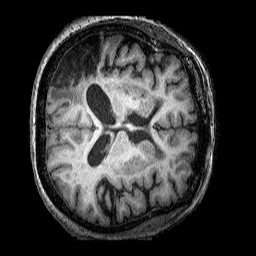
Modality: T1w
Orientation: axial
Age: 75
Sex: female
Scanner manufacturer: siemens
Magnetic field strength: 3 T
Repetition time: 2.25 s
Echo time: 0.00452 s